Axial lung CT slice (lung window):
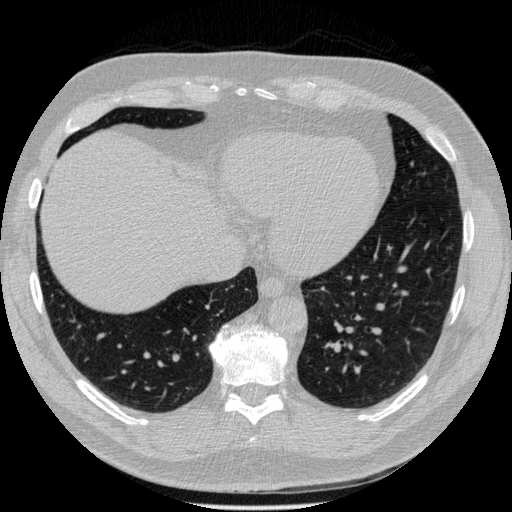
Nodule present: no